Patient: sex M, age 42
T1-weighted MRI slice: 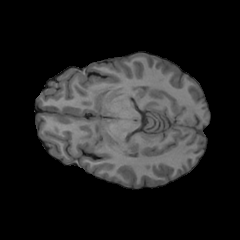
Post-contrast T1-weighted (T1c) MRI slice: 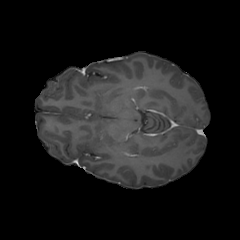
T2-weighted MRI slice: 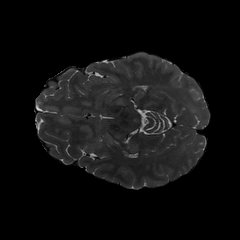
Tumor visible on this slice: no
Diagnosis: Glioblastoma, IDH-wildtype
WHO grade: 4